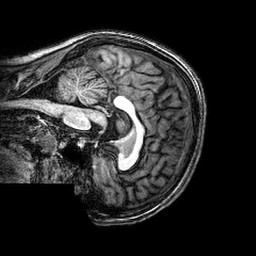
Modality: T1w
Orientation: sagittal
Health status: healthy
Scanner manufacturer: philips
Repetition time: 0.008198 s
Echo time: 0.00376 s